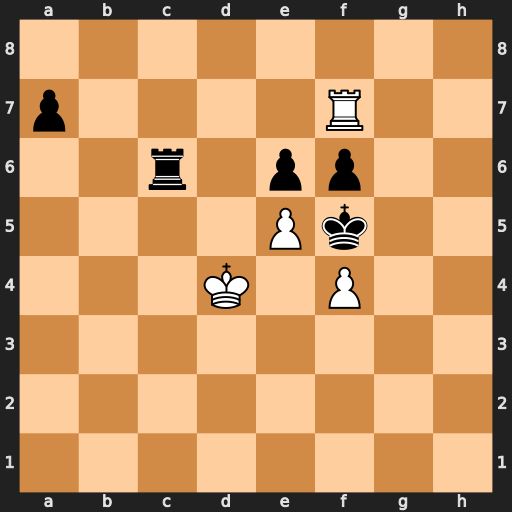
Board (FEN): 8/p4R2/2r1pp2/4Pk2/3K1P2/8/8/8
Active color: w
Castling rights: -
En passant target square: -
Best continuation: Rxf6+ Kg4 f5